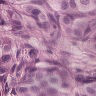
Metastatic tissue present: yes